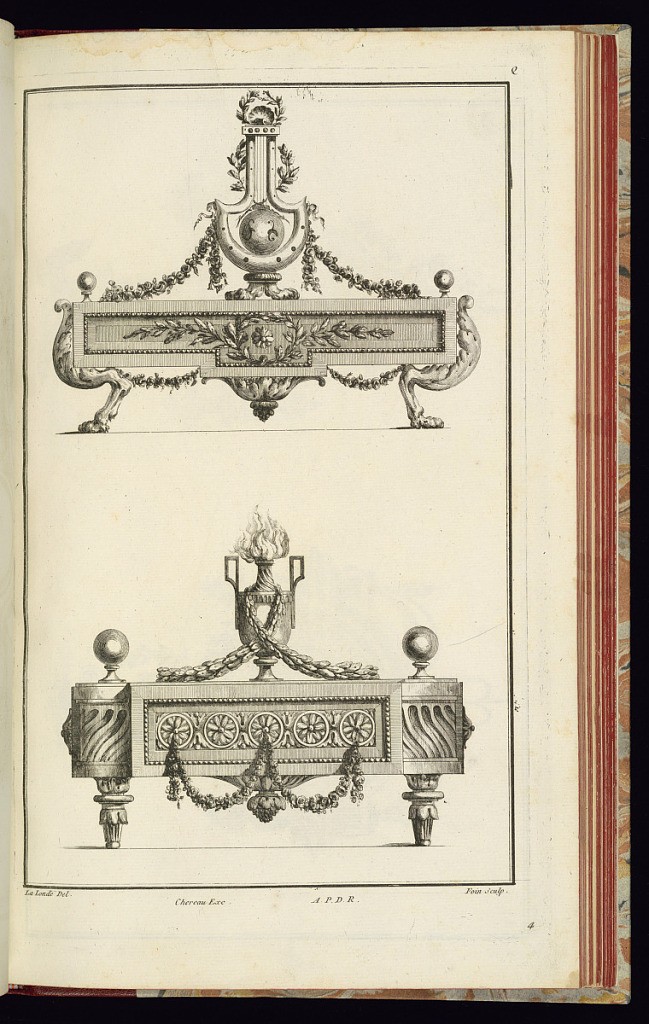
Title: Clock Case and Burner Designs for Pedestals
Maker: Richard de Lalonde, French, active 1780–96
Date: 1775-1788
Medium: Etching on off-white laid paper
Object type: Print
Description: Two designs, for a standing clock or barometer on a pedestal, and a burner on a pedestal. The mount at top is in the shape of a lyre, with a shell and wreath of leaves at top. The pedestal has claw legs and is decorated with a rosette, leaves, and bead course. The burner at bottom is in the shape of a two-handled vase and is placed on a wide, low pedestal with fluting, rosette, and bead course ornamentation. The plate is signed and numbered.